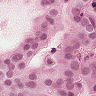
Metastatic tissue present: yes